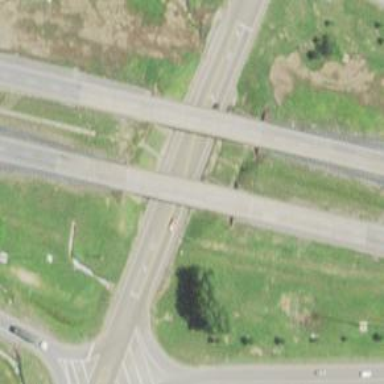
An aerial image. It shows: Viaduct bridge over motorway.